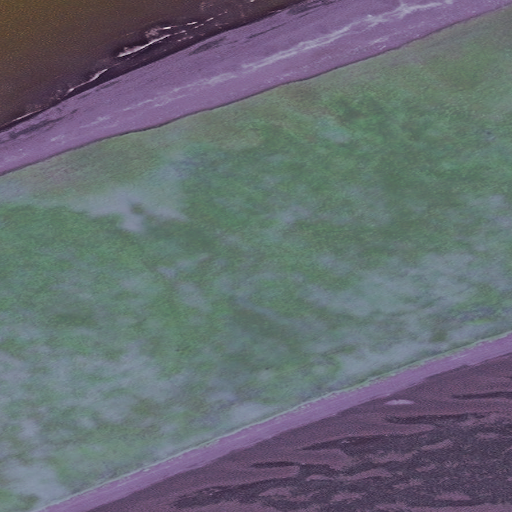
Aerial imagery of island in Alaska named Operl Island containing only unknown